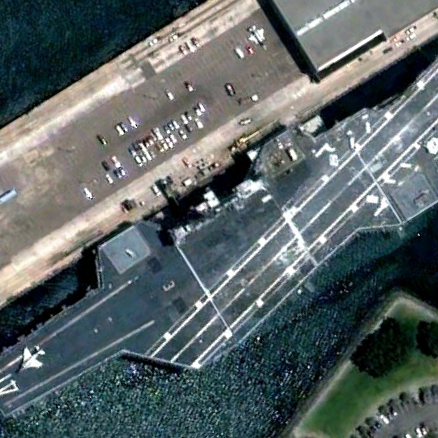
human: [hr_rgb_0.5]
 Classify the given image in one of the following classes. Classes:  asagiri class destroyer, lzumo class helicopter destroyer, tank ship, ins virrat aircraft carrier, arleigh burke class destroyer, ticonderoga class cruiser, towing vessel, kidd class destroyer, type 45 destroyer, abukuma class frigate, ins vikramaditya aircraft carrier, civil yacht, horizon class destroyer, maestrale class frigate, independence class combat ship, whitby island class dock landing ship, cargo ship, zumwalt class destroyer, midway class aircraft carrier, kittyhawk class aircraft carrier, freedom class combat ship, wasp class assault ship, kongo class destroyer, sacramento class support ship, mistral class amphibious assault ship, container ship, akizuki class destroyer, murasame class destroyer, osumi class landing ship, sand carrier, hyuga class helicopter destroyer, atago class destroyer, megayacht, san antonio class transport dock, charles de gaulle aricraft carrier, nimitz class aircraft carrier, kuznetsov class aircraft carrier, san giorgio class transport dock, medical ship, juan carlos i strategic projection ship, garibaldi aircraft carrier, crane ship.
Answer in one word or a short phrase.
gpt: Midway class aircraft carrier